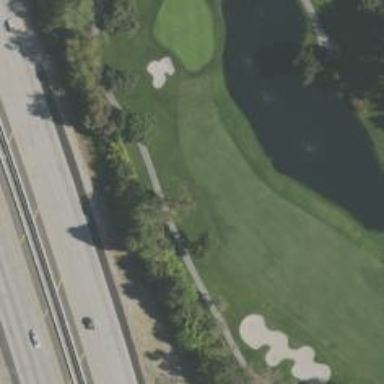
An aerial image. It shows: Golf hole.